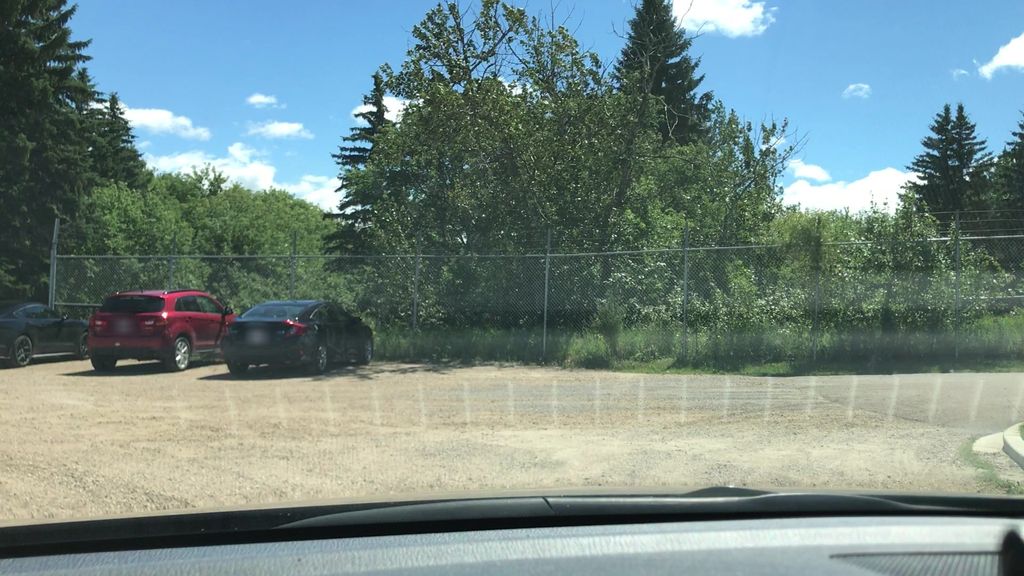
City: edmonton